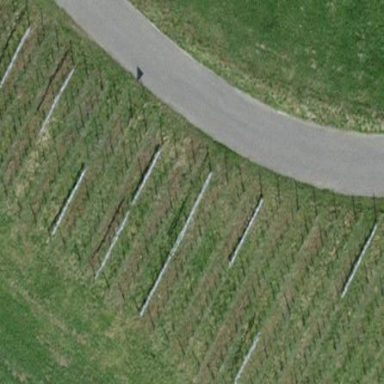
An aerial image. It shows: Vineyard.